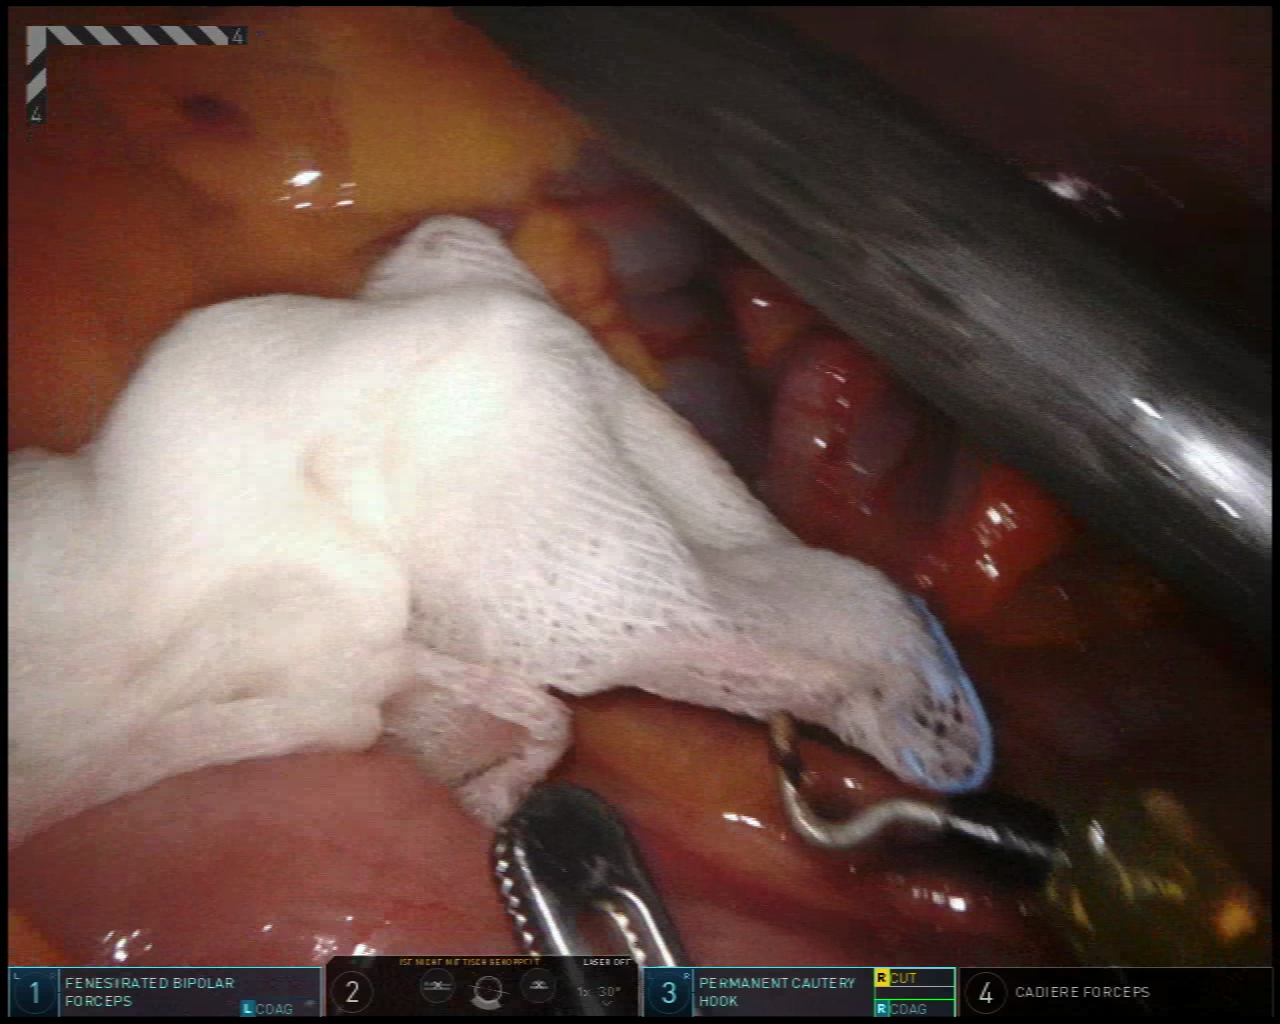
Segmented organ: colon
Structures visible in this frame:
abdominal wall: yes
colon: yes
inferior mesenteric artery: no
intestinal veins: no
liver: no
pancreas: no
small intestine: yes
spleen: no
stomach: no
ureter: no
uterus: no
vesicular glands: no